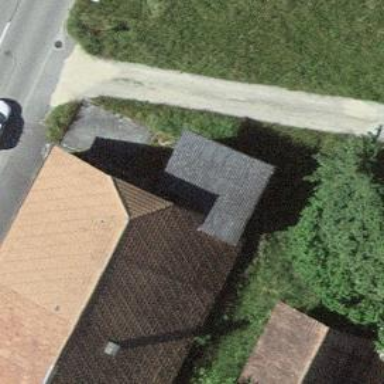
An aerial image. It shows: Garage.